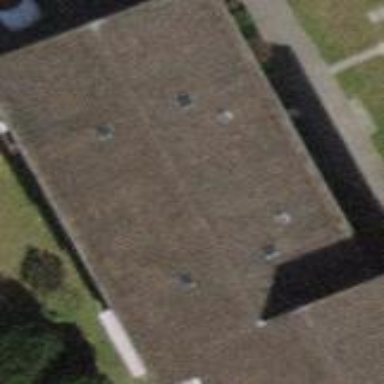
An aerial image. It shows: Pitched roof building.